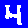
Digit: 4